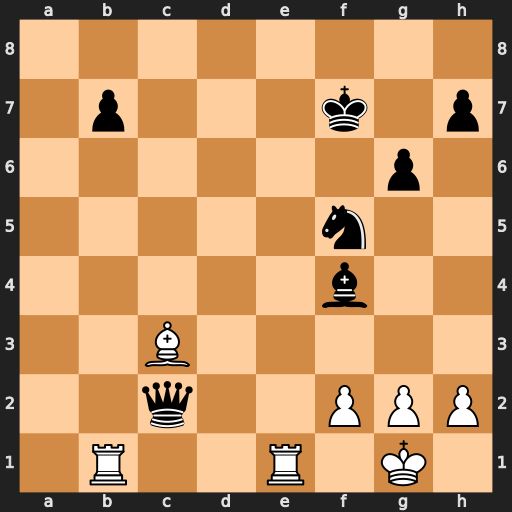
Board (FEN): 8/1p3k1p/6p1/5n2/5b2/2B5/2q2PPP/1R2R1K1
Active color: w
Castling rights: -
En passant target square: -
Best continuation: Rxb7+ Kf8 Ra1 Ne7 Bb4 Bg5 Re1